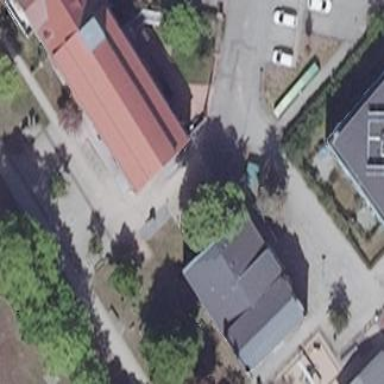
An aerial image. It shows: Building.